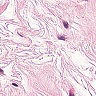
Metastatic tissue present: no